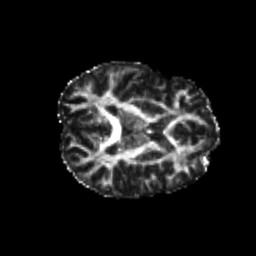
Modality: FA
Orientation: axial
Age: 20
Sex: female
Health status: healthy
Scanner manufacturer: philips
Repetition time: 7.393 s
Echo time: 0.08599 s